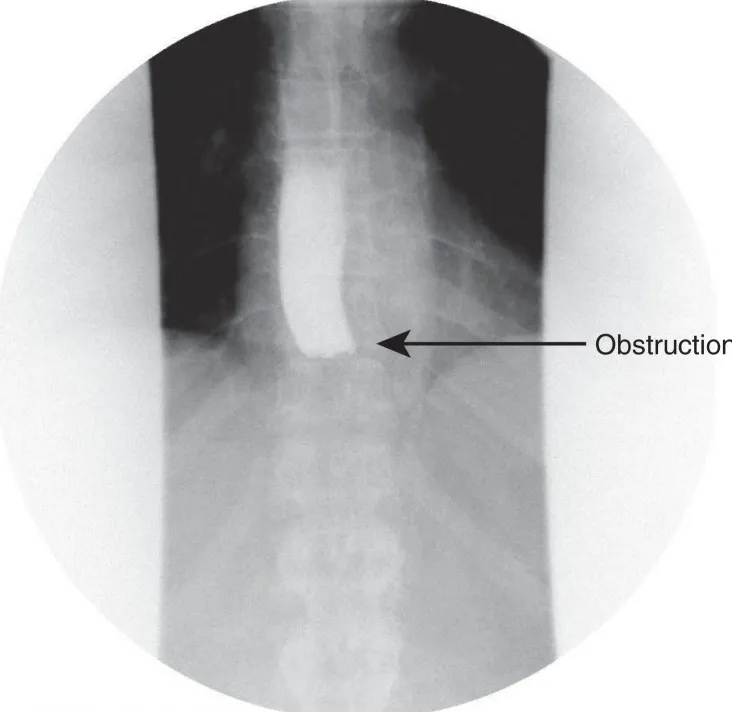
Barium swallow showing complete esophageal obstruction in the distal esophagus.
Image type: radiology (x_ray)